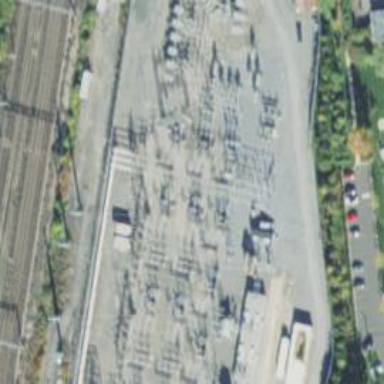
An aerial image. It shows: Switch for power supply.